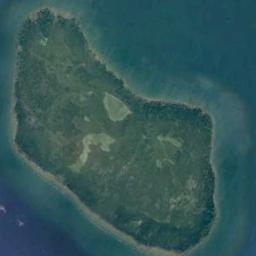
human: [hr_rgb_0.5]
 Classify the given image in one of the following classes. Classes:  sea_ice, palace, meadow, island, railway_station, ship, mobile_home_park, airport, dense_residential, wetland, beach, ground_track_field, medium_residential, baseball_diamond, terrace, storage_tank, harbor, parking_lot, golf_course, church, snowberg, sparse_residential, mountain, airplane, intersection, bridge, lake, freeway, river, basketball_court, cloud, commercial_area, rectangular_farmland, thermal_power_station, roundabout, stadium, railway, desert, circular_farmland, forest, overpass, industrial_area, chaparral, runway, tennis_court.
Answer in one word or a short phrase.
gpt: island